Question: I have some XML that I am trying to deserialize. The Kronos_WCF object deserializes fine but the Response objects do not. Is there some recursive deserialization teqnique I am missing?
Here is the XML I am trying to deserialize:
'''
<?xml version='1.0' encoding='UTF-8' ?>
<Kronos_WFC Version="1.0" WFCVersion="6.2.0.4" TimeStamp="6/15/2011 9:15AM GMT-04:00">
<Response Status="Success" Timeout="1800" PersonKey="-1" Object="System" UserName="User" Action="Logon" PersonNumber="User">
</Response>
<Response Status="Success" Object="System" UserName="User" Action="Logoff">
</Response>
</Kronos_WFC>
'''
Here is my deserializer:
'''
public static T Deserialize<T>(this string xml)
{
var ser = new XmlSerializer(typeof (T));
object obj;
using (var stringReader = new StringReader(xml))
{
using (var xmlReader = new XmlTextReader(stringReader))
{
obj = ser.Deserialize(xmlReader);
}
}
return (T) obj;
}
'''
Here is a screen shot of what I am seeing in VS2010:

Here is the code from the classes generated using XSD.exe:
'''
[System.CodeDom.Compiler.GeneratedCodeAttribute("xsd", "4.0.30319.1")]
[System.SerializableAttribute()]
[System.Diagnostics.DebuggerStepThroughAttribute()]
[System.ComponentModel.DesignerCategoryAttribute("code")]
[XmlRootAttribute("Kronos_WFC", Namespace = "", IsNullable = false)]
public class Kronos_WFCType
{
private object[] m_itemsField;
private string m_timeStampField;
private string m_versionField;
private string m_wFcVersionField;
/// <remarks/>
[XmlElementAttribute("Request", typeof(RequestType), Form = System.Xml.Schema.XmlSchemaForm.Unqualified)]
[XmlElementAttribute("Response", typeof(ResponseType), Form = System.Xml.Schema.XmlSchemaForm.Unqualified)]
[XmlElementAttribute("Transaction", typeof(TransactionType), Form = System.Xml.Schema.XmlSchemaForm.Unqualified)]
public object[] Items
{
get
{
return m_itemsField;
}
set
{
m_itemsField = value;
}
}
[XmlAttributeAttribute()]
public string TimeStamp
{
get
{
return m_timeStampField;
}
set
{
m_timeStampField = value;
}
}
/// <remarks/>
[XmlAttributeAttribute()]
public string Version
{
get
{
return m_versionField;
}
set
{
m_versionField = value;
}
}
/// <remarks/>
[XmlAttributeAttribute()]
public string WFCVersion
{
get
{
return m_wFcVersionField;
}
set
{
m_wFcVersionField = value;
}
}
}
[System.CodeDom.Compiler.GeneratedCodeAttribute("xsd", "4.0.30319.1")]
[System.SerializableAttribute()]
[System.Diagnostics.DebuggerStepThroughAttribute()]
[System.ComponentModel.DesignerCategoryAttribute("code")]
public class ResponseType
{
private string messageField;
private string sequenceField;
private string statusField;
private string transactionSequenceField;
/// <remarks/>
[XmlElementAttribute(Form = System.Xml.Schema.XmlSchemaForm.Unqualified)]
public string Message
{
get
{
return messageField;
}
set
{
messageField = value;
}
}
/// <remarks/>
[XmlElementAttribute(Form = System.Xml.Schema.XmlSchemaForm.Unqualified)]
public string Sequence
{
get
{
return sequenceField;
}
set
{
sequenceField = value;
}
}
/// <remarks/>
[XmlElementAttribute(Form = System.Xml.Schema.XmlSchemaForm.Unqualified)]
public string Status
{
get
{
return statusField;
}
set
{
statusField = value;
}
}
/// <remarks/>
[XmlElementAttribute(Form = System.Xml.Schema.XmlSchemaForm.Unqualified)]
public string TransactionSequence
{
get
{
return transactionSequenceField;
}
set
{
transactionSequenceField = value;
}
}
}
'''
Any help would be appreciated.
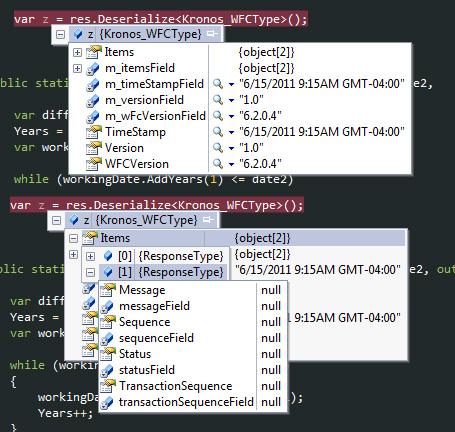
Answer: 'Status' defined in 'Response' has the wrong Attribute
it should be
'''
[XmlAttributeAttribute(Form = System.Xml.Schema.XmlSchemaForm.Unqualified)]
public string Status
'''
and instead it is actually
'''
[XmlElementAttribute(Form = System.Xml.Schema.XmlSchemaForm.Unqualified)]
'''
so the xml deserializer is looking for
'''
<Response><Status>Success</Status></Response>
'''
This will at least allow you to deserialize 'Response.Status'
It doesnt look like that xml snippet matches with the class definition.